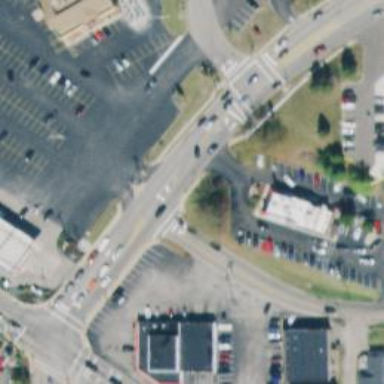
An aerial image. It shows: Marked footway crossing with lines.